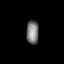
Tissue: lung
Cell type: Endothelial cells
Senescence score: 0.6652
Nuclear area (px): 292
Mean DAPI intensity: 120.647